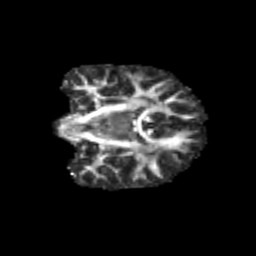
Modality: FA
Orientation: coronal
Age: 10
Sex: female
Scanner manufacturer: siemens
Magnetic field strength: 3 T
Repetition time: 3.8 s
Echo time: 0.07 s